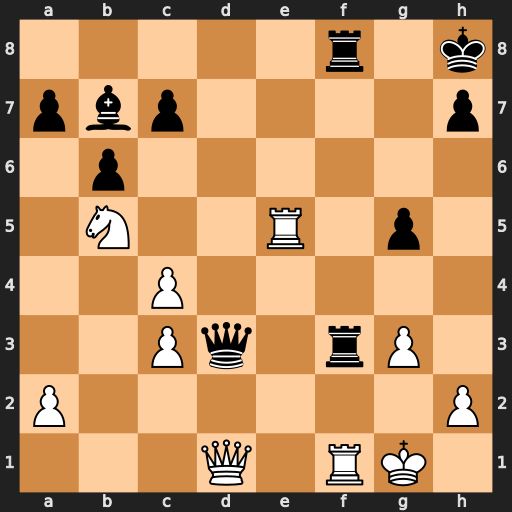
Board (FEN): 5r1k/pbp4p/1p6/1N2R1p1/2P5/2Pq1rP1/P6P/3Q1RK1
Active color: w
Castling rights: -
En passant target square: -
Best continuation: Qxd3 Rxd3 Rxf8+